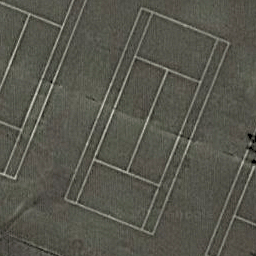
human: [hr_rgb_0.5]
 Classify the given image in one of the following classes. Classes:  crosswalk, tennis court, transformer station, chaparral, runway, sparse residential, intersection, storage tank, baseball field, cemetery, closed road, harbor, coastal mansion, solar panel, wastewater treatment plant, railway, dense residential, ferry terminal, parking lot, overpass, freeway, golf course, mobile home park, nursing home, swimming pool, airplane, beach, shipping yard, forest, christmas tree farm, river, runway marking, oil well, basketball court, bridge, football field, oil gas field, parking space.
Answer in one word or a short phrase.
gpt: tennis court